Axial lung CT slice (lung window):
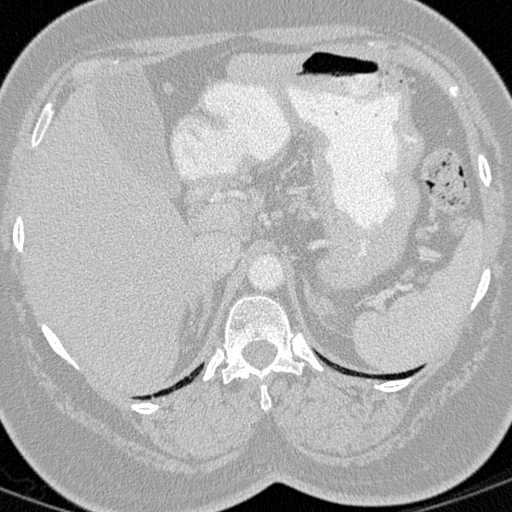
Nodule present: no